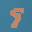
Label: 9